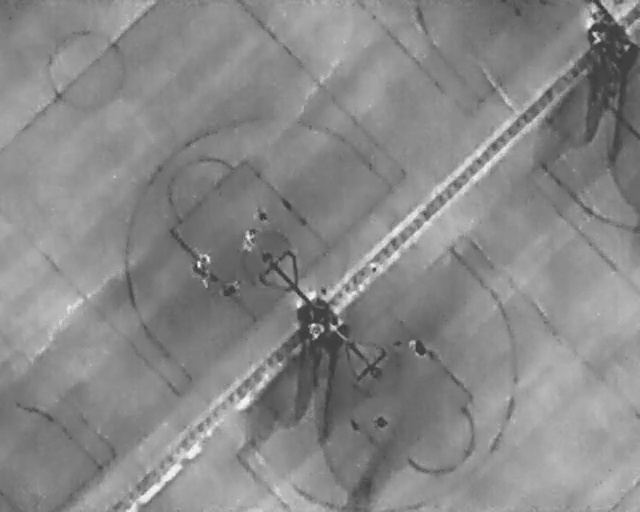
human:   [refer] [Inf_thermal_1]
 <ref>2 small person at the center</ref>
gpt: <box>[[31, 49, 32, 52, 22], [30, 51, 32, 53, 164]]</box>

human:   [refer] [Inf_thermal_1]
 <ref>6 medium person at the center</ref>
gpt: <box>[[39, 40, 42, 43, 157], [36, 45, 40, 48, 13], [35, 54, 37, 58, 148], [30, 54, 33, 55, 2], [47, 63, 50, 66, 2], [63, 66, 67, 68, 145]]</box>